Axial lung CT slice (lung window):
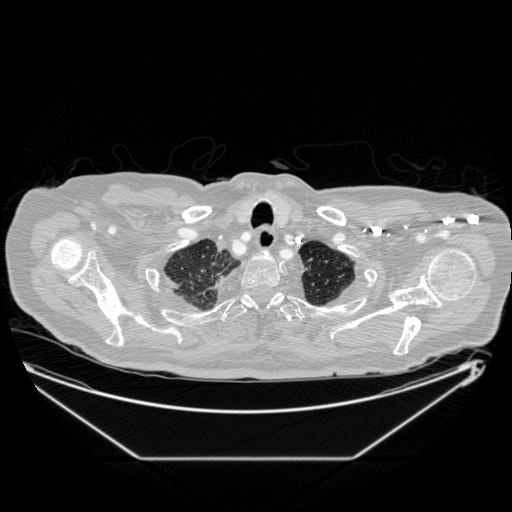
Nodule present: no